Question: In the below image, how can I adjust the close button such that it is placed at the top right corner of the light box?

I have the following code
'''
<div id="lightbox_fg">
<h2 id="search_result_display"><button id="close" onClick="closeLightBox()" style="float:right; top:0px; position:relative;">&times;</button></h2>
<button id="close" onClick="closeLightBox()" style="float:right;">&times;</button>
<form name="search_form" id="search_form" onSubmit="return false;">
<input name="searchedit" id="searchedit" type="text" size="30" maxlength="100" value="">
In:
<select name="filter1" id="filter1">
<option value="users">Users</option>
<option value="forum">Forums</option>
</select>
<button id="searchBtn" onClick="searchMyWebsiteFG()">Search</button>
<br /><br />
<div id="search_output" style="width:800px; height:385px; border:#000 1px solid; overflow:scroll;"></div>
</form>
</div>
'''
I'm talking about the button with id="close". What should I change in the style attribute?
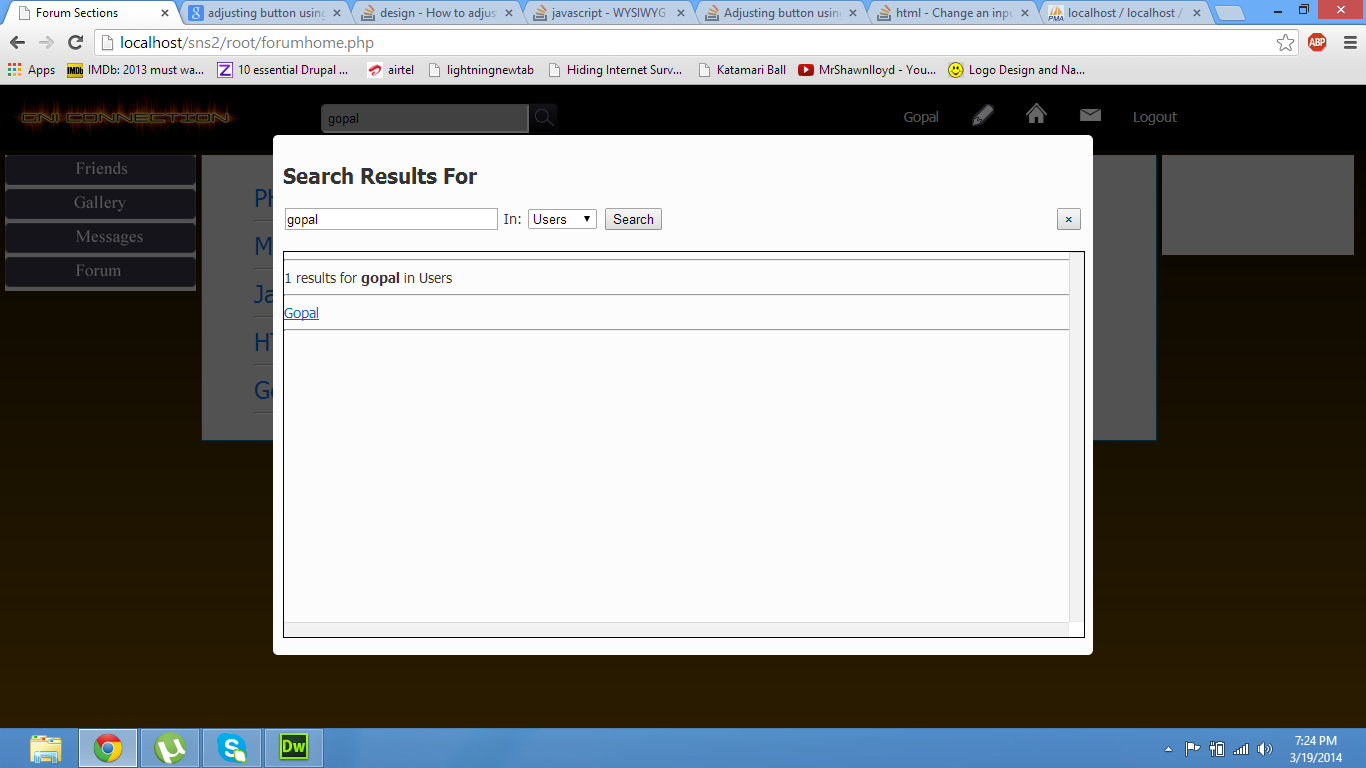
Answer: You might want to move all your styles into an external style sheet rather then having them inline.
My advice would be to position the close button element absolutely and its parent relatively. then set something like
'''
#close{
position:absolute;
top:-5px;
right: -5px;
}
'''
there is a good article here on css <URL>
and <URL> is a good beginners guide to css